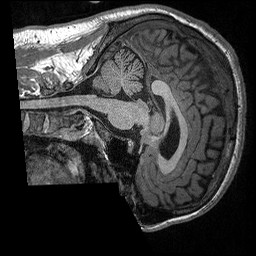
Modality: T1w
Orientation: sagittal
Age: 35
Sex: male
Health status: healthy
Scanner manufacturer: siemens
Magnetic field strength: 3 T
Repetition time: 2.3 s
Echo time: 0.00298 s